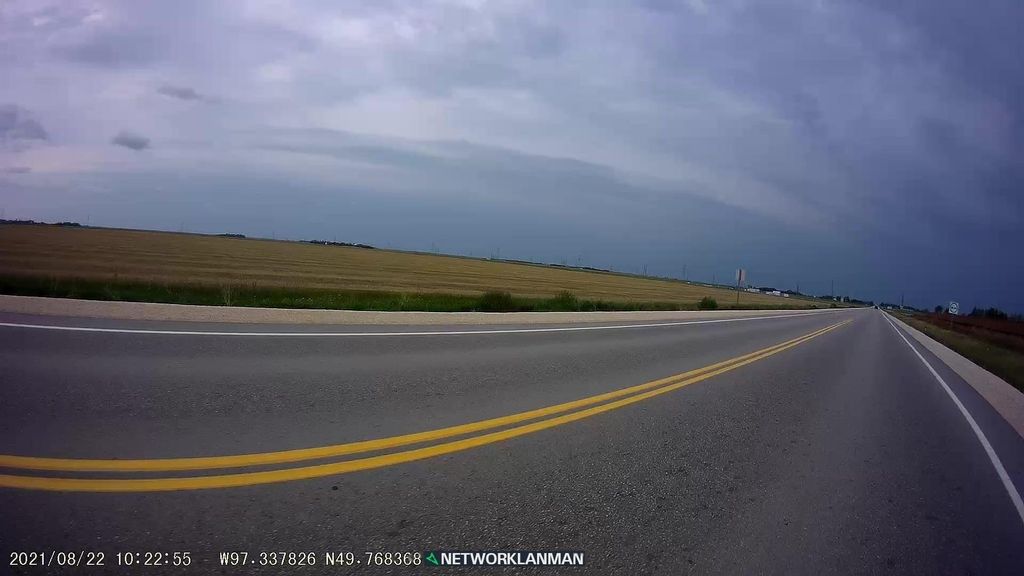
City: winnipeg